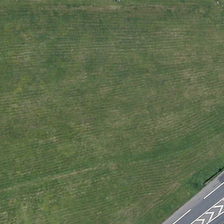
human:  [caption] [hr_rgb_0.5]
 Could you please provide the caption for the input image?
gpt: a road is next to a piece of green meadow .

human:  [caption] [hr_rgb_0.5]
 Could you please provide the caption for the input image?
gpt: a road is next to a piece of green meadow .

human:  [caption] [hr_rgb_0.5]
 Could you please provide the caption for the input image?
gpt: a road is next to a piece of green meadow .

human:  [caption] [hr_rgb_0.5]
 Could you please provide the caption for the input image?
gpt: a road is next to a piece of green meadow .

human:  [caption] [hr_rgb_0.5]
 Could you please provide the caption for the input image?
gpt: a road is next to a piece of green meadow .